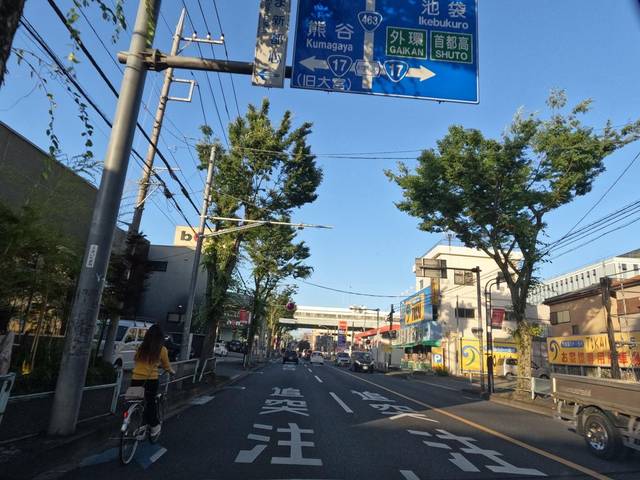
Region: Japan
Coordinates: 35.869, 139.619